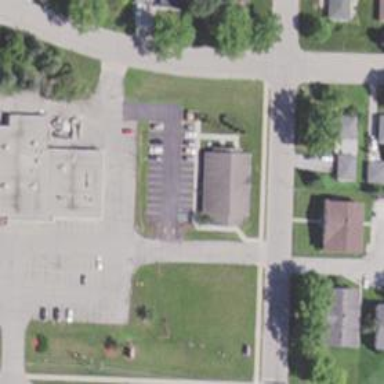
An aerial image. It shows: Veterinary facility.